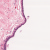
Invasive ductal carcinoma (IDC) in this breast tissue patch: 0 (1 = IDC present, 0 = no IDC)